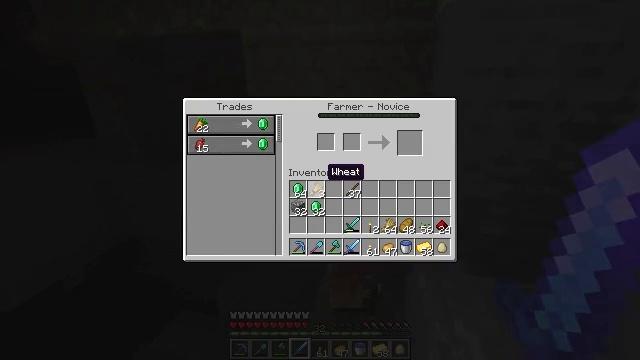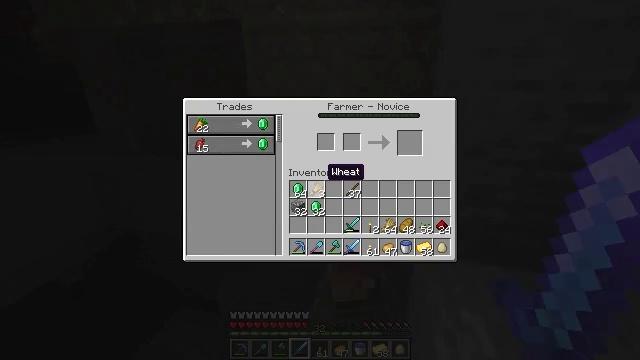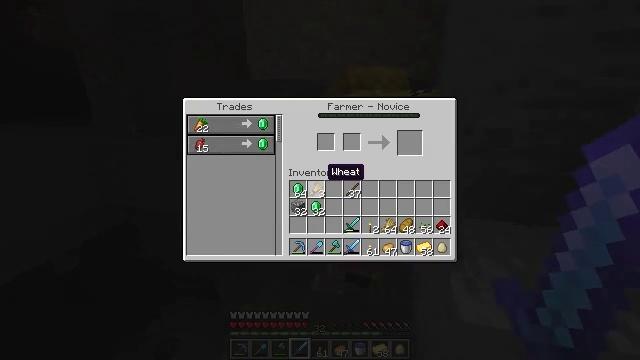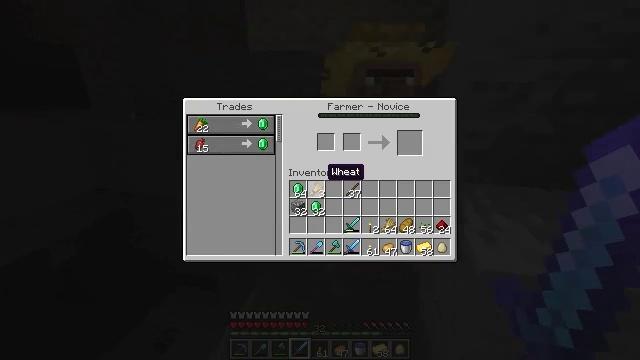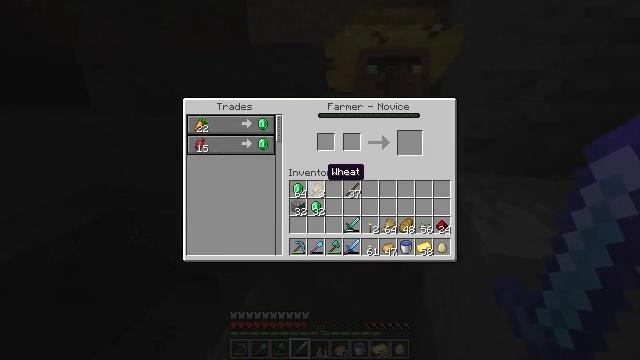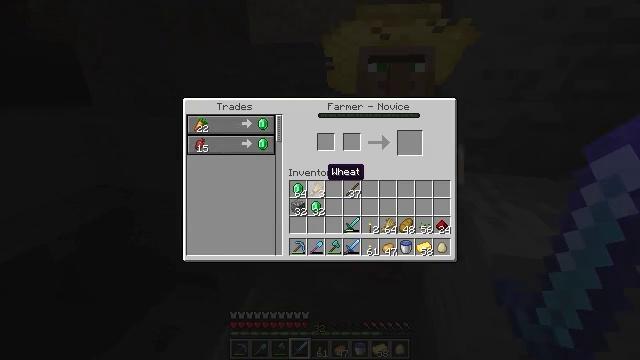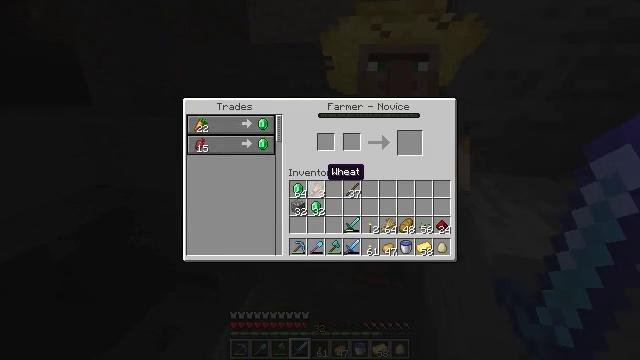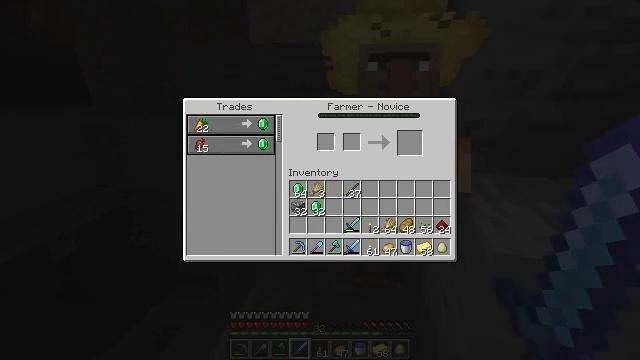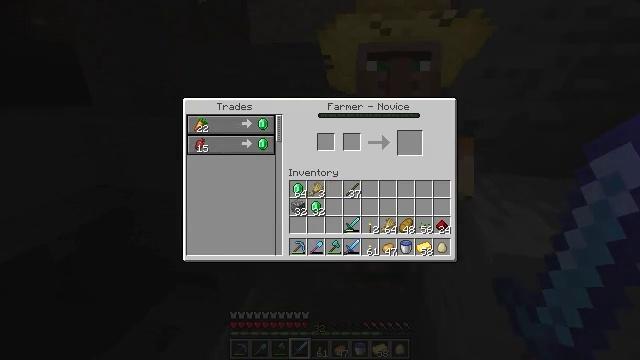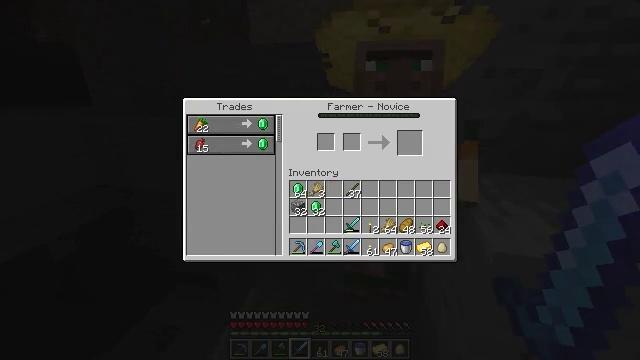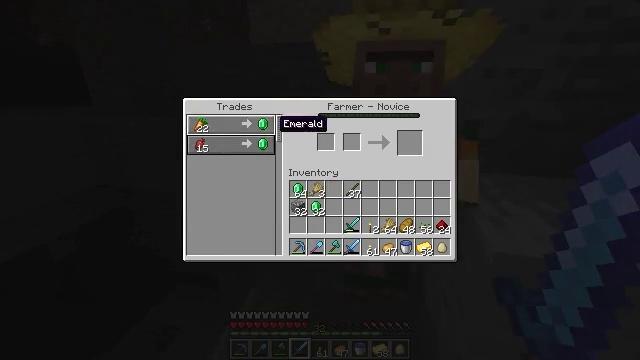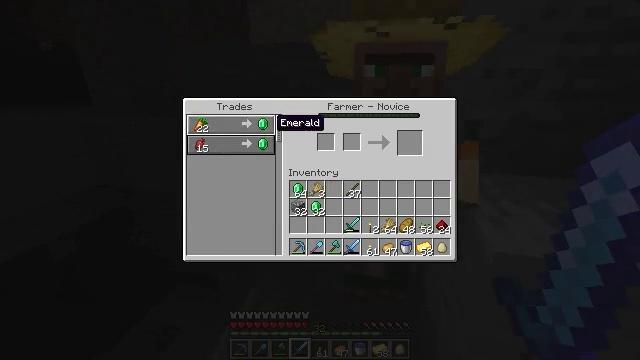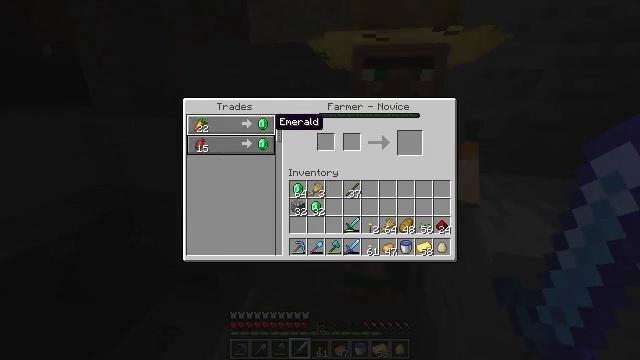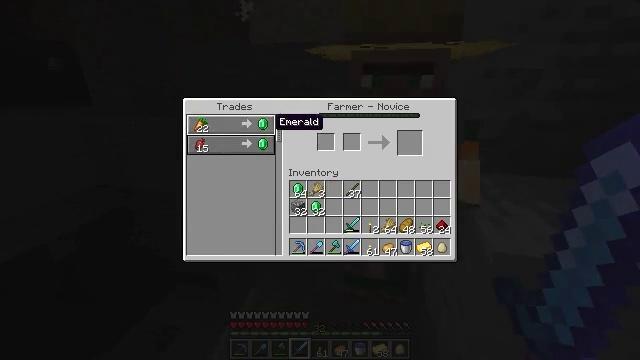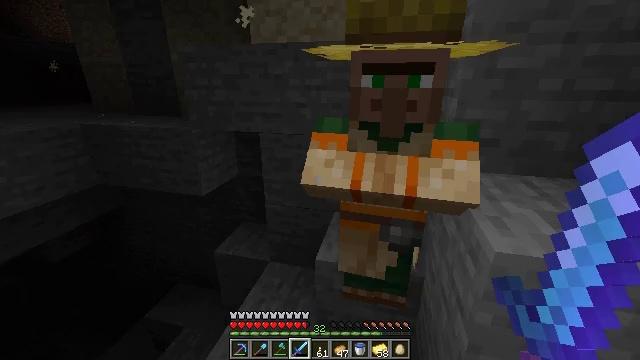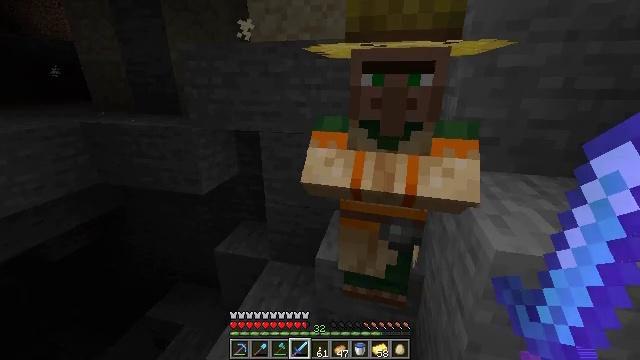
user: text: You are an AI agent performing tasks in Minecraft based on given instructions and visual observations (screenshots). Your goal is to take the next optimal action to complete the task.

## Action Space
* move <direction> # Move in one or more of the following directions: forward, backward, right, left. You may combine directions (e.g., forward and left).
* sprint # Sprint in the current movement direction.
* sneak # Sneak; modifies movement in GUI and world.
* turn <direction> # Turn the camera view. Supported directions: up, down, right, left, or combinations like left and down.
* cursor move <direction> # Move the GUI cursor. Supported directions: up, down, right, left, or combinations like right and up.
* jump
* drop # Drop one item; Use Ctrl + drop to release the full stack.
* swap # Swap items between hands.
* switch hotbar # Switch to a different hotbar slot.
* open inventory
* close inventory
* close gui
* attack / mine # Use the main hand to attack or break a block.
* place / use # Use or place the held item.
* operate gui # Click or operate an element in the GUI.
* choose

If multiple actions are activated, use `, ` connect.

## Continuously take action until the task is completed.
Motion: motion action
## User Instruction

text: Mine the sandstone block.
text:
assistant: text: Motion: no_op
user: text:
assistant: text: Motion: no_op
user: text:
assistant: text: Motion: no_op
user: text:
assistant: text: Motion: no_op
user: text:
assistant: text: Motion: no_op
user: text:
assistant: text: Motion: no_op
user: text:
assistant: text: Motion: cursor move left and up
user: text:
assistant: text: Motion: cursor move left and up
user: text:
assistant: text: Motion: cursor move left and up
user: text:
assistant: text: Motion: cursor move left
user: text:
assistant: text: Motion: no_op
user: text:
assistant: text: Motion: no_op
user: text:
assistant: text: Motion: no_op
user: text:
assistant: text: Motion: no_op
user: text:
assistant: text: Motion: close gui
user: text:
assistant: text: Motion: turn left and down
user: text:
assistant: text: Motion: turn left and down
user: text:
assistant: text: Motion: turn left and down
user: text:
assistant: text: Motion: turn left and down
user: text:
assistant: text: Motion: turn left and down
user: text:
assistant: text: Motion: turn left and down
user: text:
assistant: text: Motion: turn left and down
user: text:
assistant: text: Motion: no_op
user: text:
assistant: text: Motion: no_op
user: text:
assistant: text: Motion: no_op
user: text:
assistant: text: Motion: turn left
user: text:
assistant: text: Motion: turn left
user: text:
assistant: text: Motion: turn left and up
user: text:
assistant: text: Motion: turn left and up
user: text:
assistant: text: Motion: turn left and up